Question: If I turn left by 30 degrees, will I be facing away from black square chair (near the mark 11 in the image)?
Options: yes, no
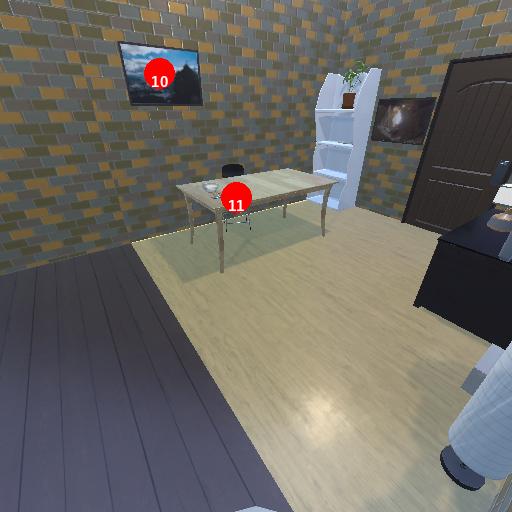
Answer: yes